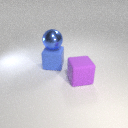
large purple rubber cube to the right of large blue rubber cube